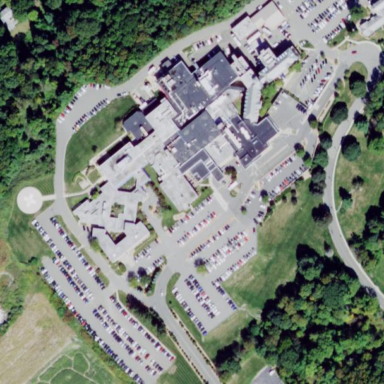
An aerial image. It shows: Hospital.